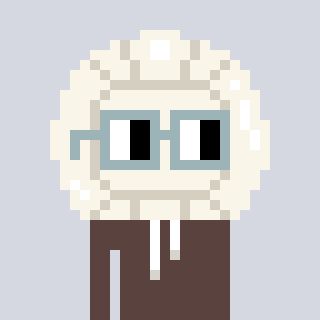
a pixel art character with square dark gray glasses, a volleyball-shaped head and a darkbrown-colored body on a cool background